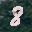
Label: 8